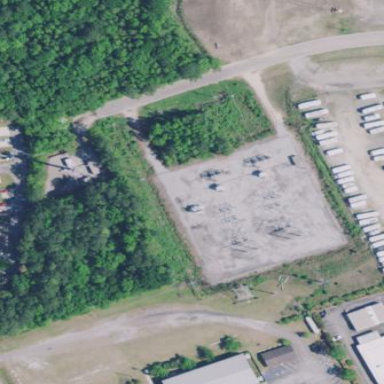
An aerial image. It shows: Distribution substation surrounded by fence.